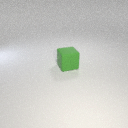
large green rubber cube